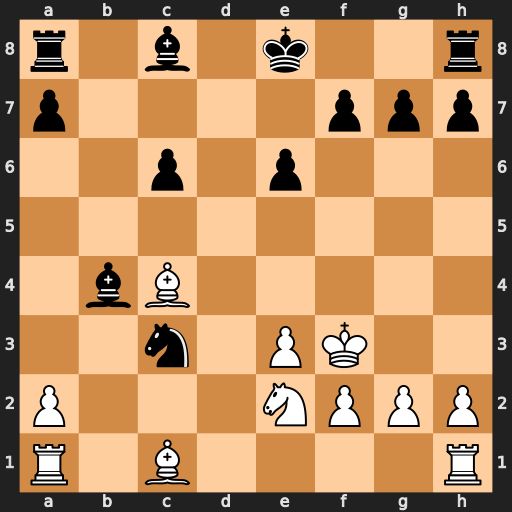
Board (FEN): r1b1k2r/p4ppp/2p1p3/8/1bB5/2n1PK2/P3NPPP/R1B4R
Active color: w
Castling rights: kq
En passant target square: -
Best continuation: Bd2 Nd5 Bxd5